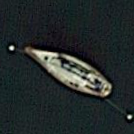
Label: Civil_yacht